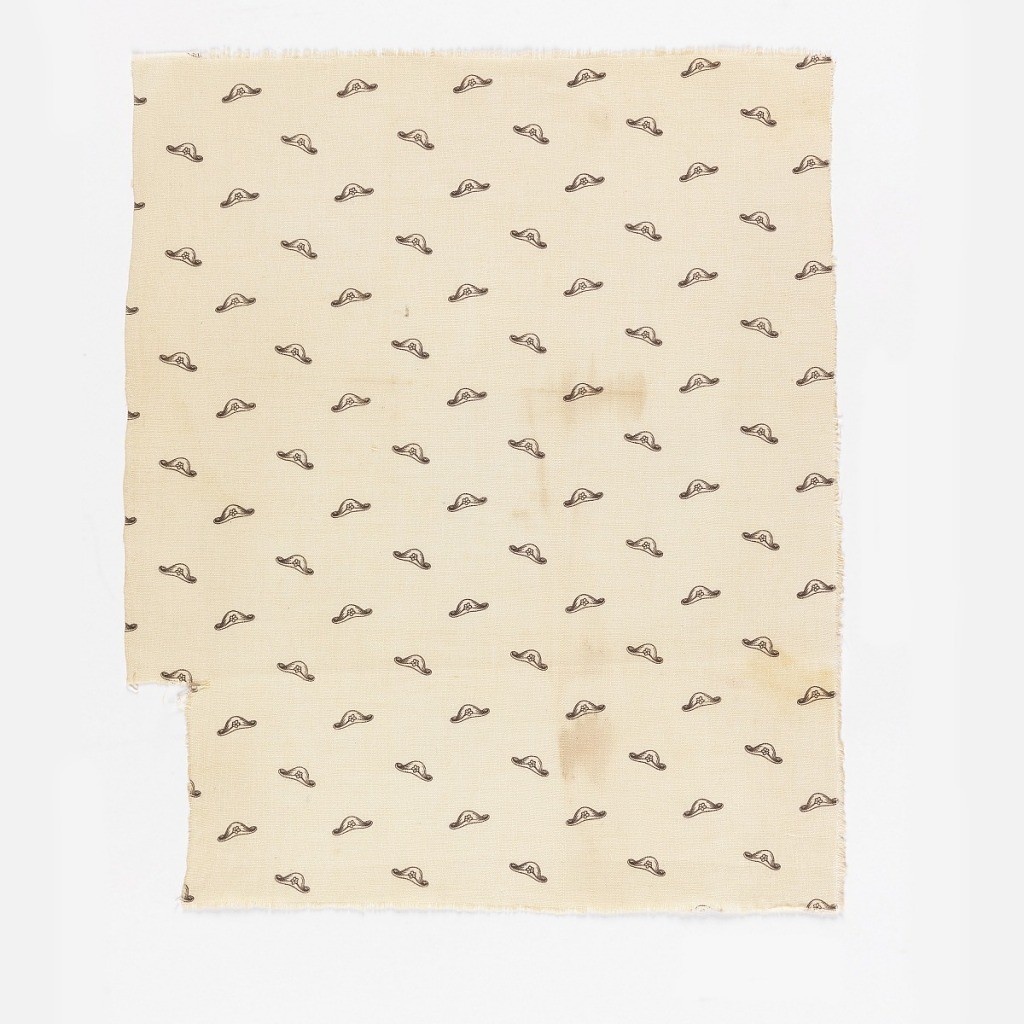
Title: Textile samples
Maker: American Print Works, founded 1835
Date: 1870s
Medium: cotton Technique: printed on plain weave
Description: White fabric printed in a design showing a repeating motif of a hat with a rolled brim and flower.